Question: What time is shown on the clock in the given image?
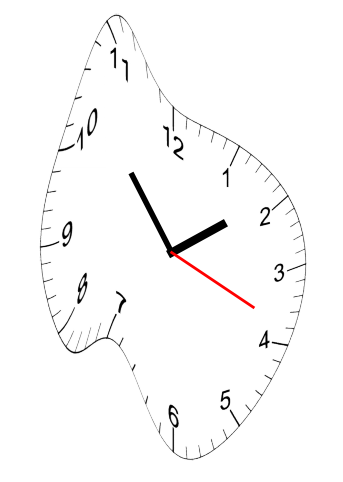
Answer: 01:53:19